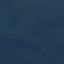
Land use / land cover class: SeaLake